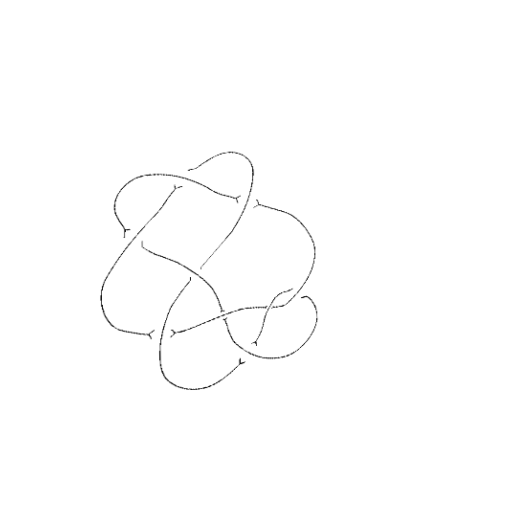
Crossing number: 9